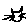
Label: cat